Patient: sex M, age 62
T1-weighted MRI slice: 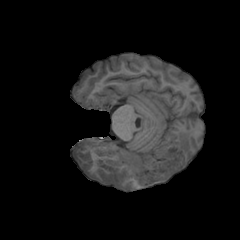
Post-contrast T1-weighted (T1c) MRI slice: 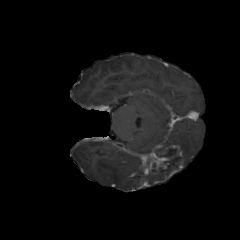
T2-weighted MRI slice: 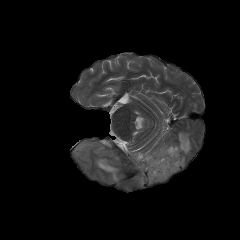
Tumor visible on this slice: yes
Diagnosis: Glioblastoma, IDH-wildtype
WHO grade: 4